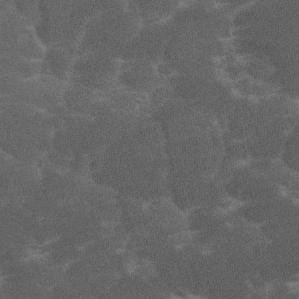
Label: non_frost